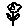
Label: flower